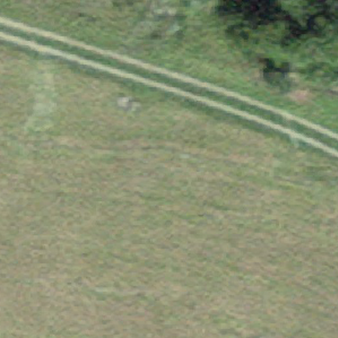
Label: other